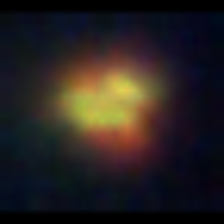
Taxon: NanoPlankton
Group: Other